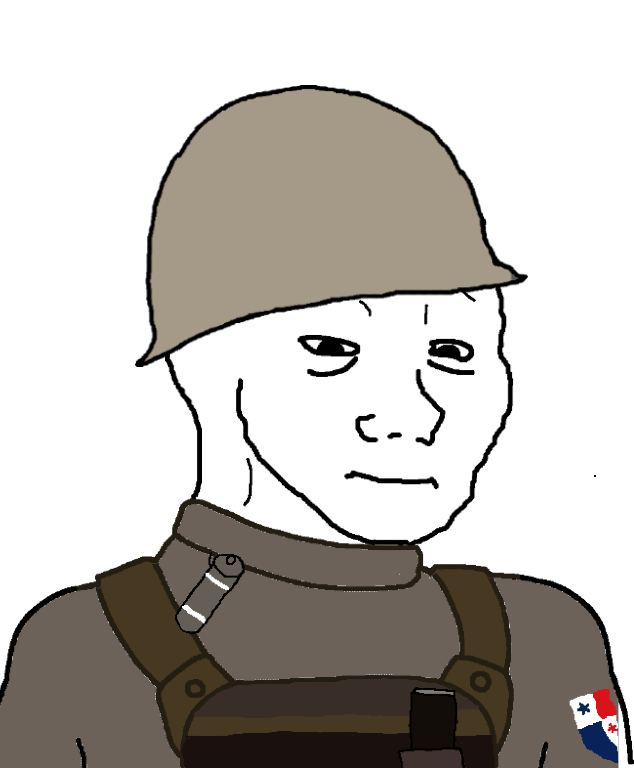
Label: 5_Tired_Wojak